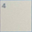
Piece: xx